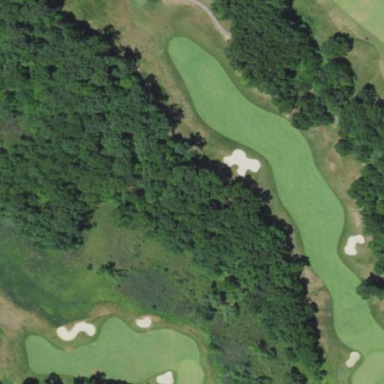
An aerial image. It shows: Golf fairway in the image.